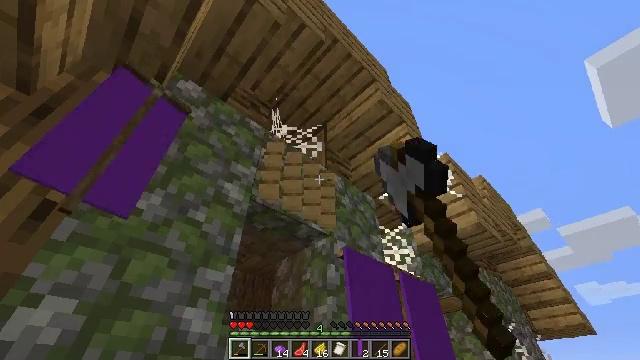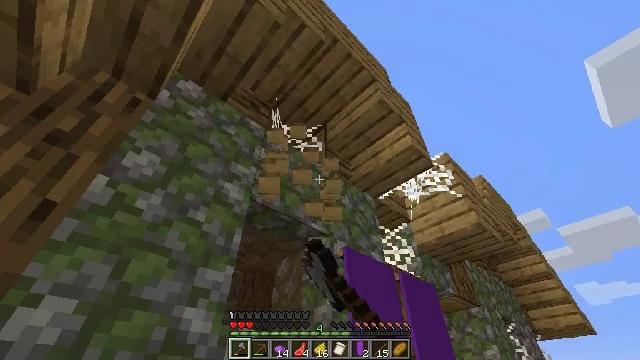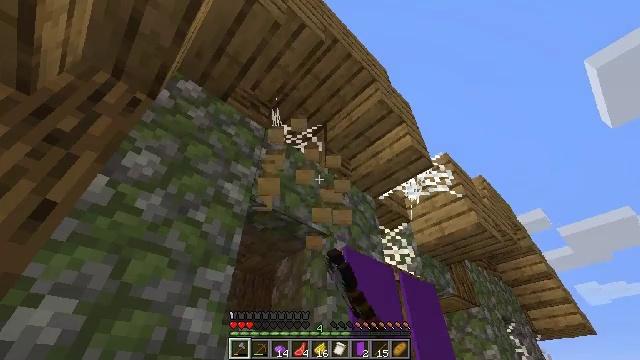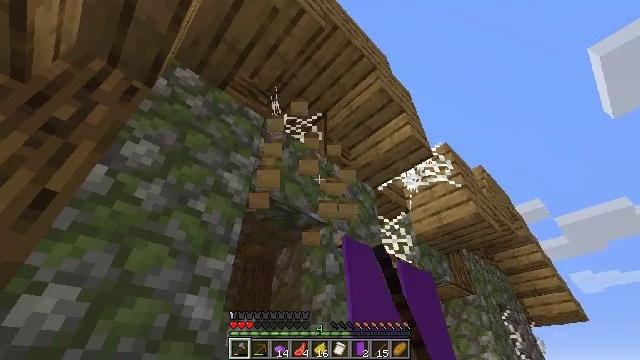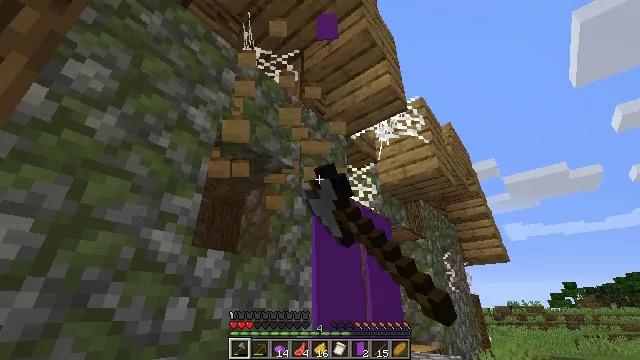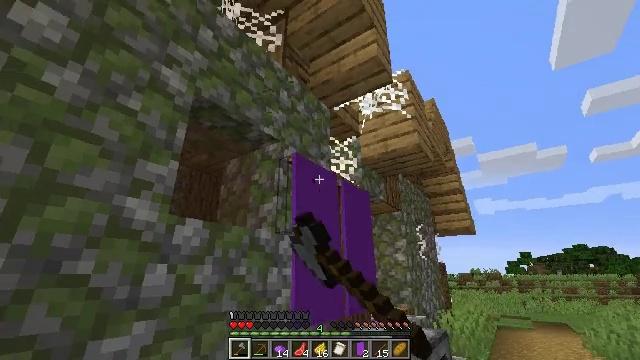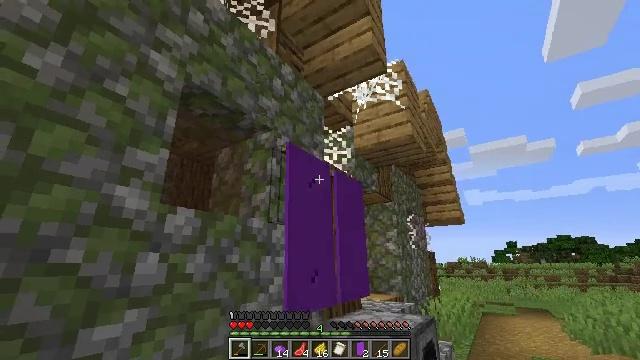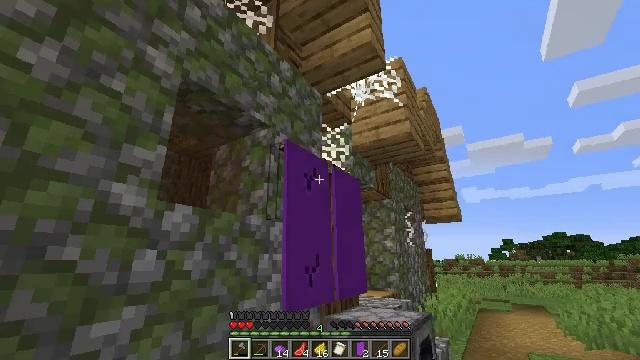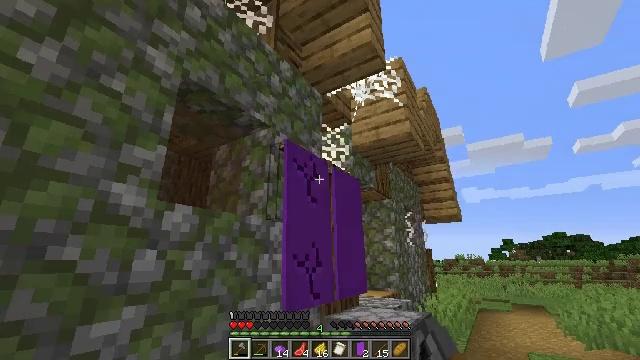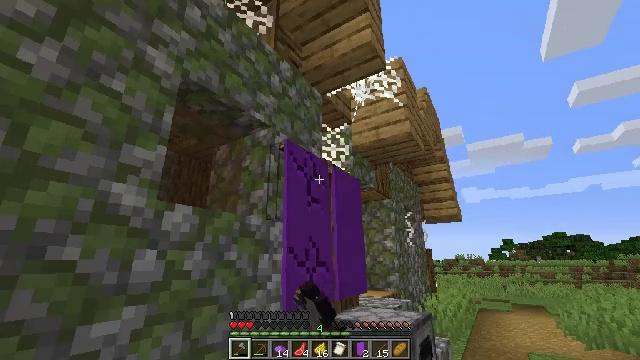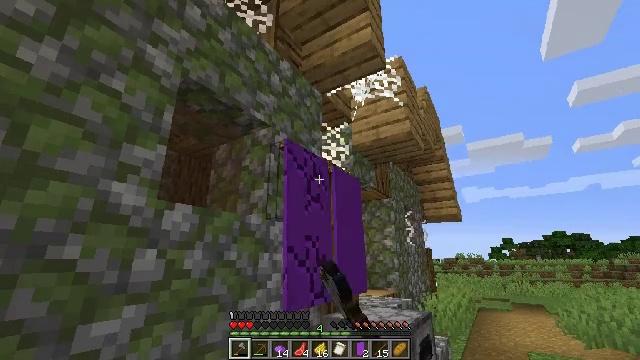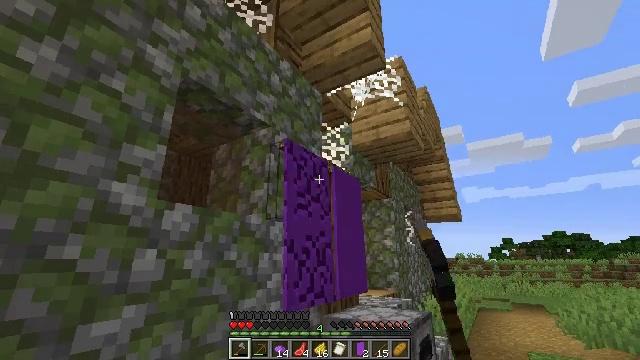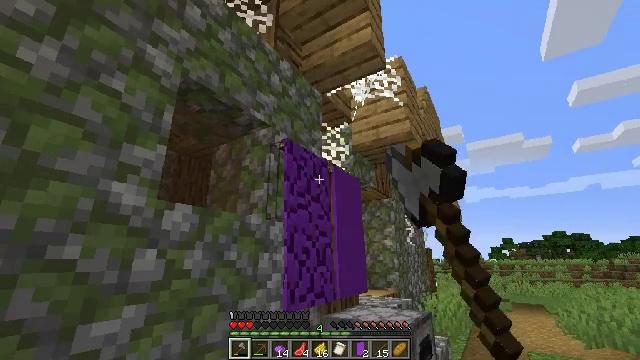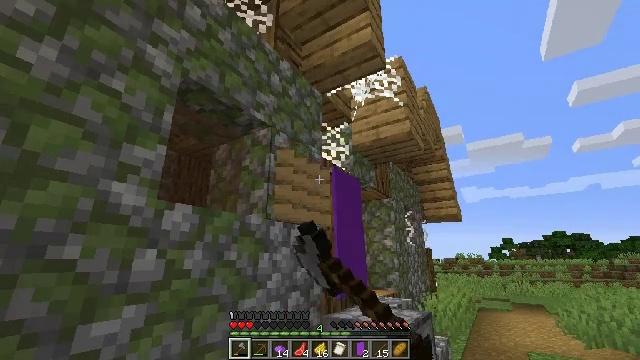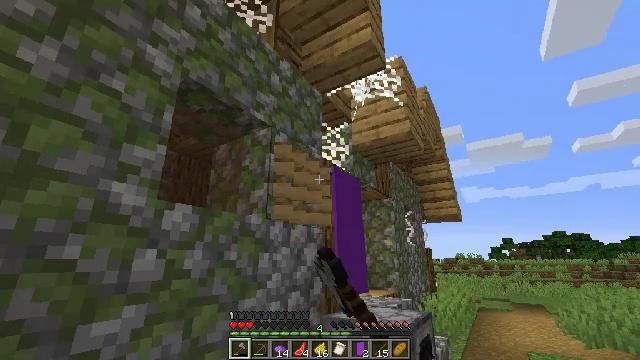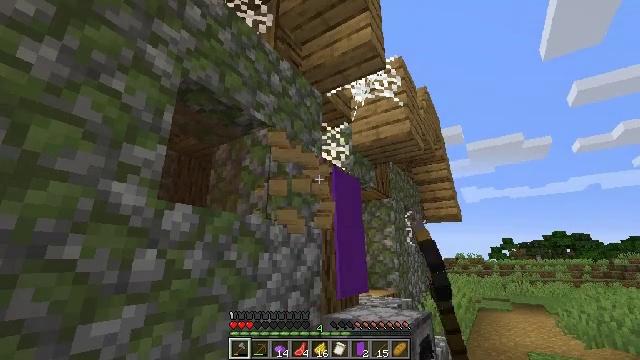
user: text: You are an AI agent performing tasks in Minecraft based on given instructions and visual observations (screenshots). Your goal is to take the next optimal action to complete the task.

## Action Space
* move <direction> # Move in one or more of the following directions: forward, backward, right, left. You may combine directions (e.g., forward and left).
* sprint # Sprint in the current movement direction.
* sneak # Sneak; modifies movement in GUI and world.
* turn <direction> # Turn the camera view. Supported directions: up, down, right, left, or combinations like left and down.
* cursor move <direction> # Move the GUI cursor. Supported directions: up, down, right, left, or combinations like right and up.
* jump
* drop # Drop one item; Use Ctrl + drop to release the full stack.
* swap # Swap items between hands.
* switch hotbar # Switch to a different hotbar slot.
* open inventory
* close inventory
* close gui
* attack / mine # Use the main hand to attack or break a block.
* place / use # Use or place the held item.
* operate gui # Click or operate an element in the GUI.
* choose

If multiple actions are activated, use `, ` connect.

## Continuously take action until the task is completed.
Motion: motion action
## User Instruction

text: Harvest the purple wall banner by hitting it.
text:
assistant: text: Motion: attack / mine
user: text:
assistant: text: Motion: attack / mine
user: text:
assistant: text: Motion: turn down, attack / mine
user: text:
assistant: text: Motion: turn right and down, attack / mine
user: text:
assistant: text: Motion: turn right and down, attack / mine
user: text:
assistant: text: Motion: turn right and down, attack / mine
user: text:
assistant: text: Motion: attack / mine
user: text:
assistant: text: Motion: attack / mine
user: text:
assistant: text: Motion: attack / mine
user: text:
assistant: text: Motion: attack / mine
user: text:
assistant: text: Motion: attack / mine
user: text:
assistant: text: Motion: attack / mine
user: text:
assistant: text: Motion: attack / mine
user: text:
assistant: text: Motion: attack / mine
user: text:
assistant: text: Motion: attack / mine
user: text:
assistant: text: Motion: attack / mine
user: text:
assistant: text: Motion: turn right and down, attack / mine
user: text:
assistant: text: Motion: turn right, attack / mine
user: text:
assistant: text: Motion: attack / mine
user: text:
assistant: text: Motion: attack / mine
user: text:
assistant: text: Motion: attack / mine
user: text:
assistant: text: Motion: attack / mine
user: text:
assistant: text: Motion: attack / mine
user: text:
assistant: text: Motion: attack / mine
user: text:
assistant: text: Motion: attack / mine
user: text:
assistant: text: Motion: attack / mine
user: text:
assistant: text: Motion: attack / mine
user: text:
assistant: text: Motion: attack / mine
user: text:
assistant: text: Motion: attack / mine
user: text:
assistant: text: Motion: attack / mine